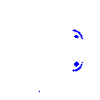
Particle: electron